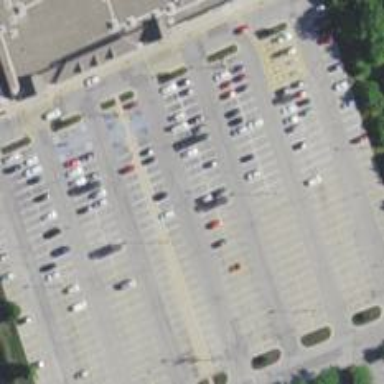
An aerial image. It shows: Trolley bay.